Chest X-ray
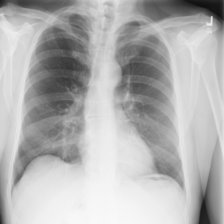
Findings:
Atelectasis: negative
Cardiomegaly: negative
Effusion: negative
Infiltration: negative
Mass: negative
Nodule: negative
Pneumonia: negative
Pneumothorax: negative
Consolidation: negative
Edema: negative
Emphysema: negative
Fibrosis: negative
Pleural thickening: negative
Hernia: negative